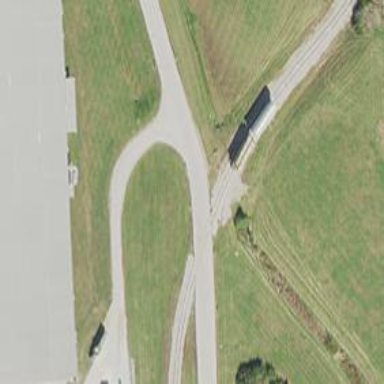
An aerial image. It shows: Railway spur service.